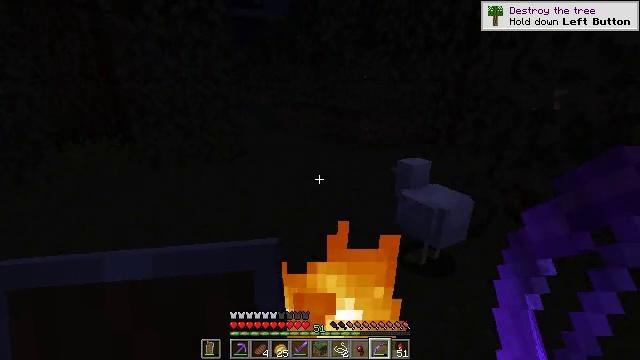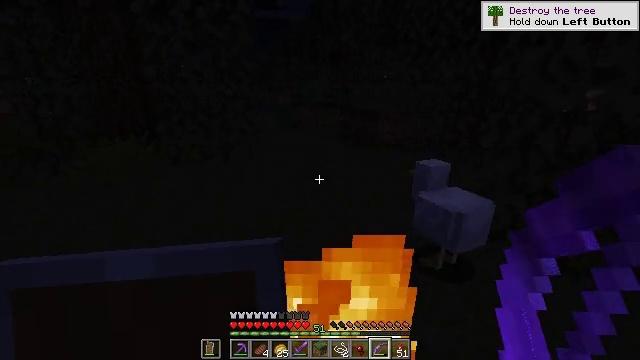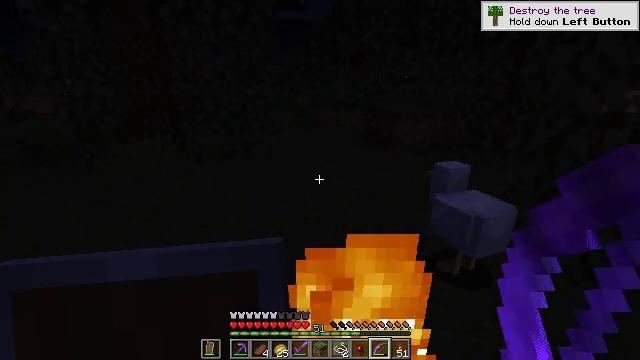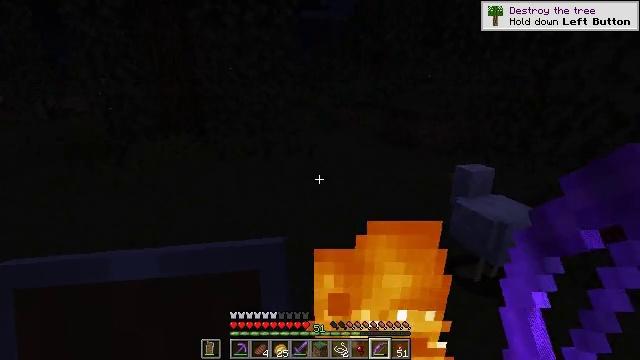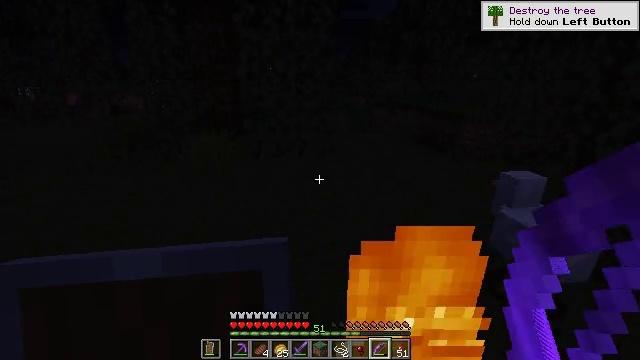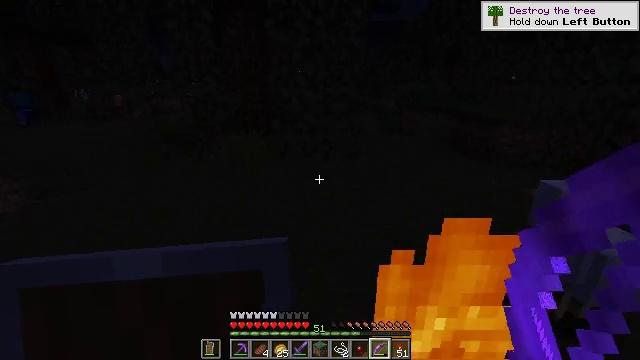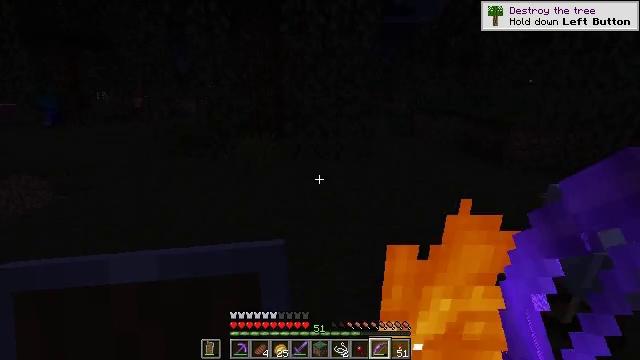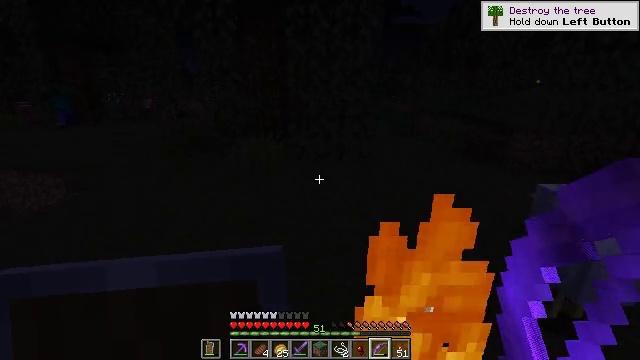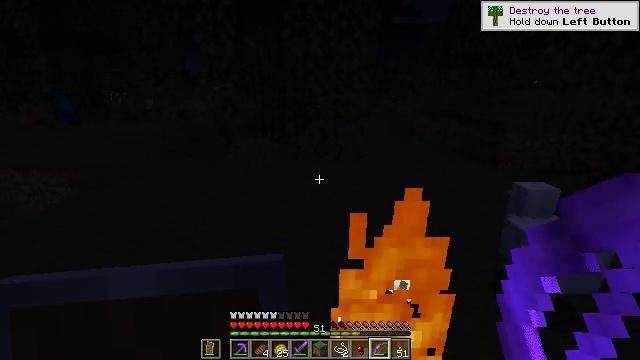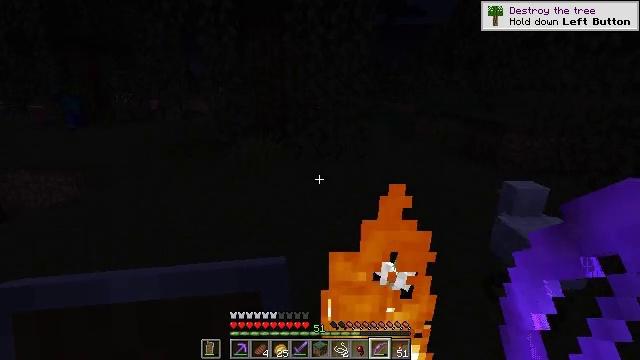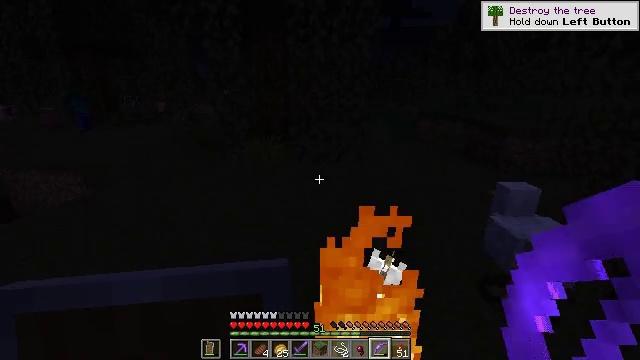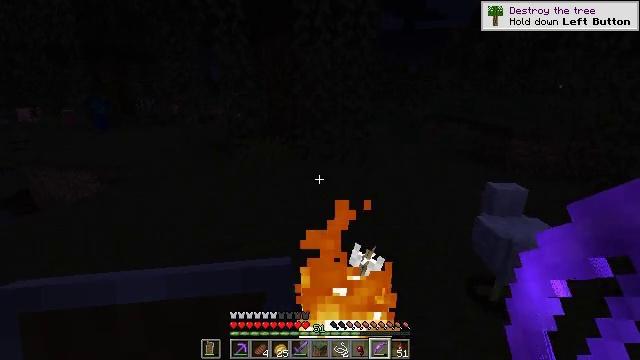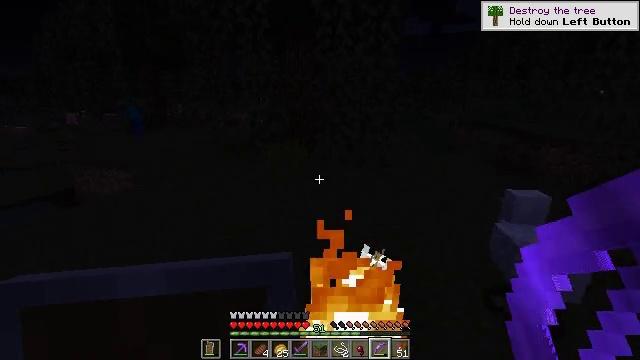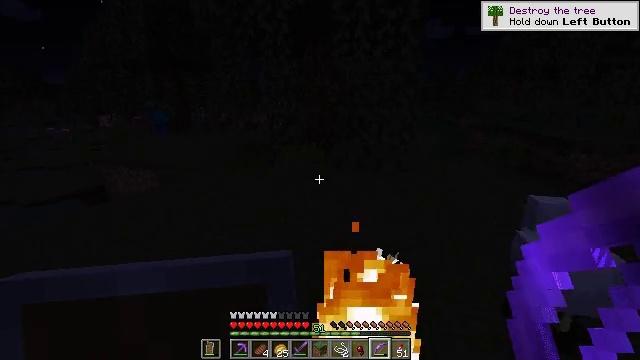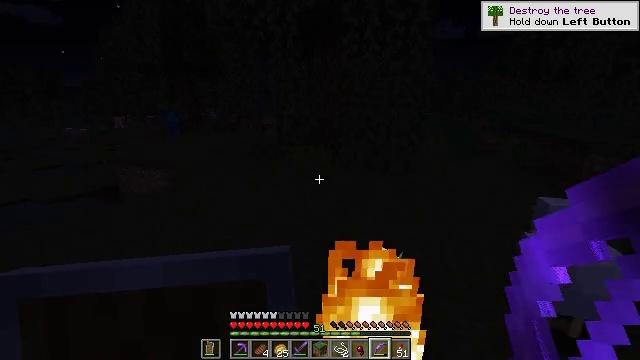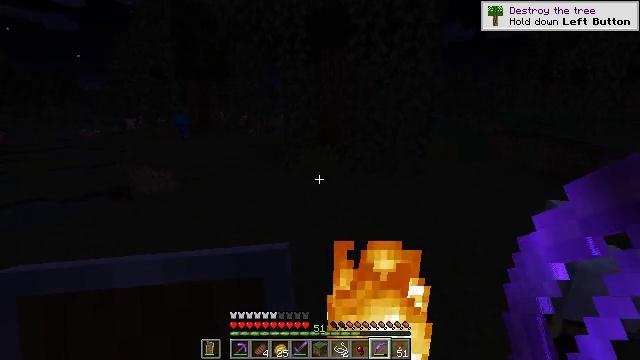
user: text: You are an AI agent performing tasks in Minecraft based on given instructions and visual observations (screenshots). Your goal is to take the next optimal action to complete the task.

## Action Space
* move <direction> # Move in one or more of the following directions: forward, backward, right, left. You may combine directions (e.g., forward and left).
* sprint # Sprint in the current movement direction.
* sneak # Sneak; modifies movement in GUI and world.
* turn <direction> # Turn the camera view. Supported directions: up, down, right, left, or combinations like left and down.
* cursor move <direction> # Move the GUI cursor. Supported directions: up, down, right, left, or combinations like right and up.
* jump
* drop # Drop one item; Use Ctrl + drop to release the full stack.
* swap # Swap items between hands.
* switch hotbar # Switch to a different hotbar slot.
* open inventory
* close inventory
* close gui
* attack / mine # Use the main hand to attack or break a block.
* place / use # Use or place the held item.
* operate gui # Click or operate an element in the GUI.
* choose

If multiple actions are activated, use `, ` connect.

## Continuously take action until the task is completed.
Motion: motion action
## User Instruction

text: Kill the slime.
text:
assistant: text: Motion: turn left
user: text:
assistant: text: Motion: turn left
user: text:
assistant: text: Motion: turn left
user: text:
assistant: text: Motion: turn left
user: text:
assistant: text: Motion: turn left
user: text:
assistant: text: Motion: move back, turn left
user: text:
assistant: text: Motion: move back and move right, turn left
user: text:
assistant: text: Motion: move back and move right
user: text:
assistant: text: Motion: move back and move right
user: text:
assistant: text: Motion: move right, turn left
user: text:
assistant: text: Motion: turn left
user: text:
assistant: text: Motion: turn left and up
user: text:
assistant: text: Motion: turn left
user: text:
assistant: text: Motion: turn left
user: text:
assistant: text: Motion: turn left
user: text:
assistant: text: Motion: no_op
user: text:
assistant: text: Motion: no_op
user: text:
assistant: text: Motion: no_op
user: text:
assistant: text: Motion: no_op
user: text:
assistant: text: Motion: no_op
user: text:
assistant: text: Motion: no_op
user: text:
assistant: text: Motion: no_op
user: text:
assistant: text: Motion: turn right and up
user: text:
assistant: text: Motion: turn right
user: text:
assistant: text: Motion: turn right
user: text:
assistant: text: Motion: turn right
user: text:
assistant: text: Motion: turn right
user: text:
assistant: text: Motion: turn right
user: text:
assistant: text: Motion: turn right
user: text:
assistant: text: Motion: turn right